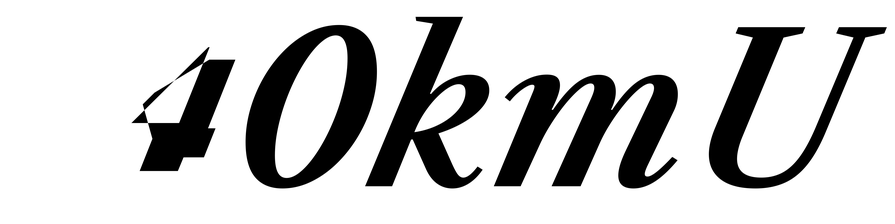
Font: LibreCaslonText-Italic_SemiBold_Italic